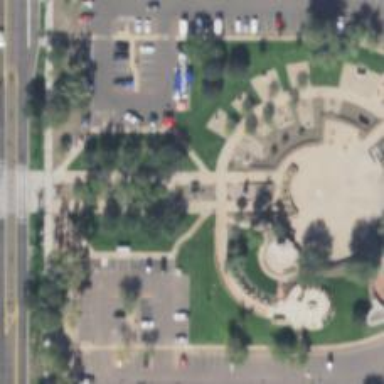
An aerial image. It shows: Memorial site with historic significance.